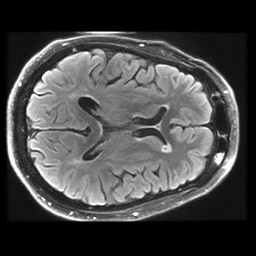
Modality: FLAIR
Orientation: axial
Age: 68
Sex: male
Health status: healthy
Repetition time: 12 s
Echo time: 0.09782 s